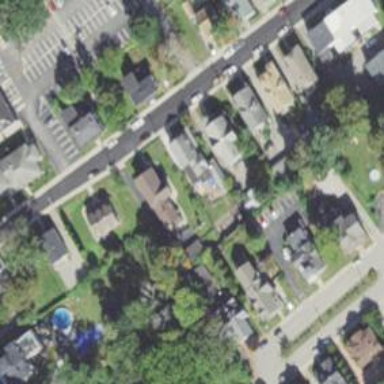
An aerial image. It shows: Residential driveway.